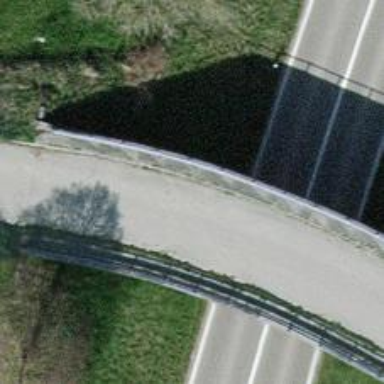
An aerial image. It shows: Unclassified road on bridge.